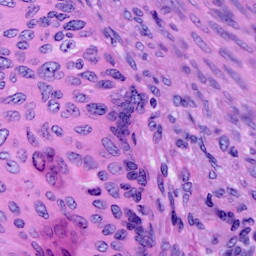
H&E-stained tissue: Cervix